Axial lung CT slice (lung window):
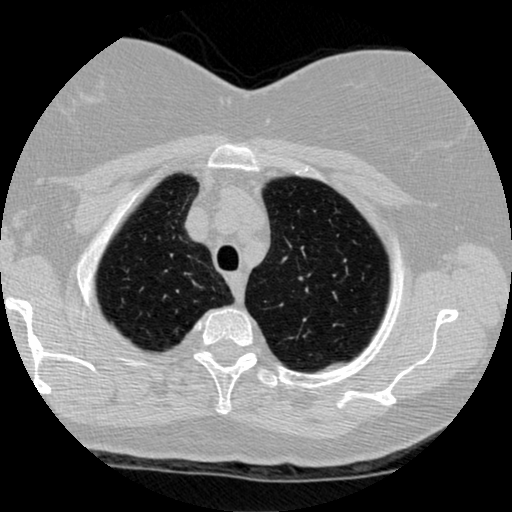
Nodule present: no